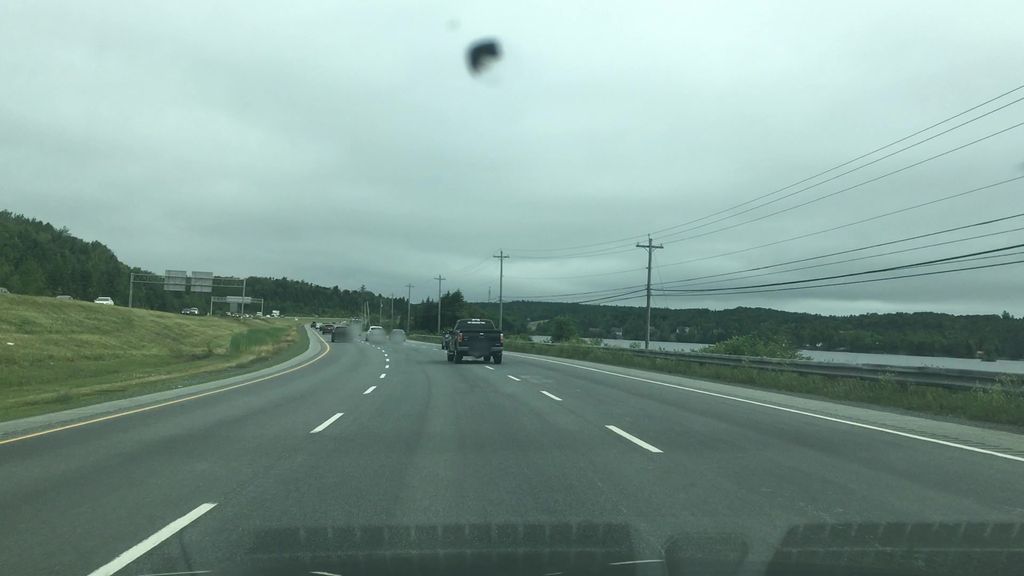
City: halifax